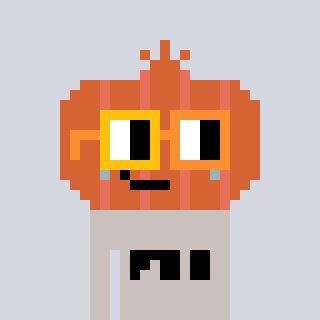
a pixel art character with square yellow and orange glasses, a onion-shaped head and a foggrey-colored body on a cool background